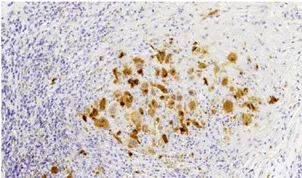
Histopathological Examination. (C) Immunohistochemistry for S100 protein shows positive expression in the cell membrane and cytoplasm. Magnification x200.
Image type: pathology (immunostaining)